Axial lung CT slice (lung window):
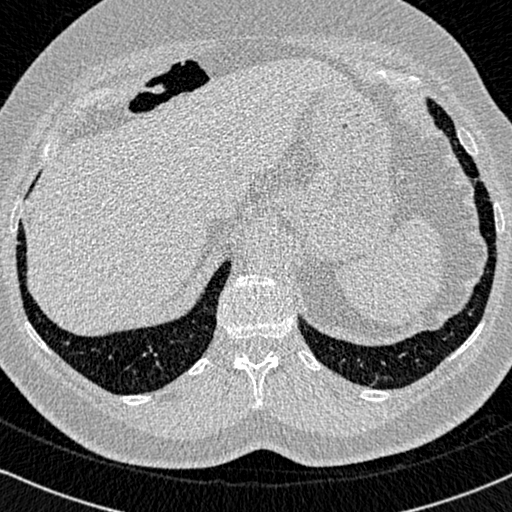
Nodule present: no